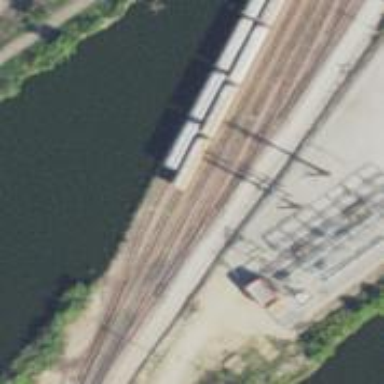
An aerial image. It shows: Railway siding for service.